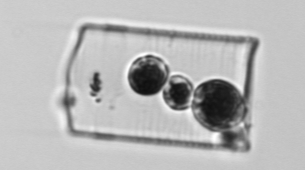
Label: Guinardia_flaccida